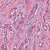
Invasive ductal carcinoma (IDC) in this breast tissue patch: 1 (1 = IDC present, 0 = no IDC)